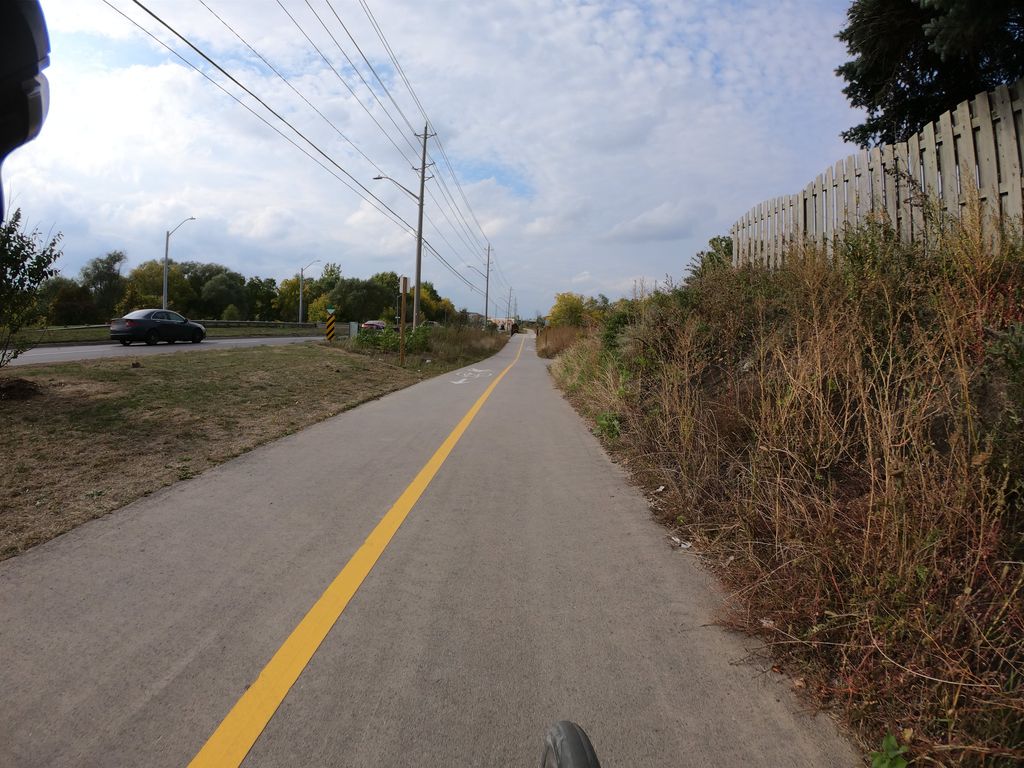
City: kitchener-waterloo